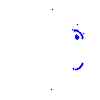
Particle: pion